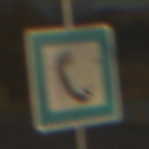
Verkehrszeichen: Fernsprecher
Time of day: SunriseSunset
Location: Outdoor (RoadRail)
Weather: PartlyCloudy
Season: NotSpecified
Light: Natural